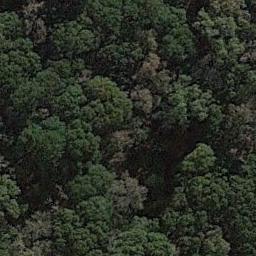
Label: forest